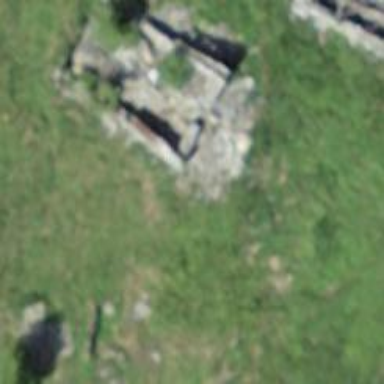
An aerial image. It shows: Historic building in ruins.